Question: I need to pass a parameter to IBAction (but it has only sender(id) - UIButton in my case), so I'm wondering if it possible to convert description of some object to an object. Right now I'm passing parameter as button's [titleLabel text]:
'''
[[button titleLabel]setText:[someObject description]];
'''
And in IBAction I'm getting description:
'''
- (IBAction)AddToCalendarEvent:(id)sender {
NSString * description = [[sender titleLabel]text];
NSLog(@"description is %@", desc);
}
'''
And now I want to convert this description to an object. Is it possible?
I'm dynamically filling table view with cells. Each cell has four buttons and I want these buttons to keep some object as parameter to pass to IBAction.

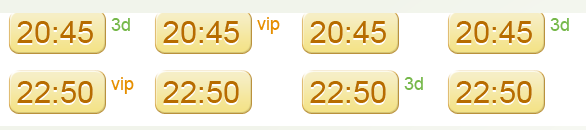
Answer: I think the best solution for you, based on what I've read and currently understand about your problem, is to maintain an array (or some other appropriate data structure) of your buttons on your View Controller. Then, in your action method that each button calls when it is tapped, you can search your array of buttons for the sender of your action method. Then, once you've figured out which button has been tapped, you can use that to then find whatever data you're looking for in your data model. You should apply this solution to your situation and it will probably end up looking a bit different, but the basic idea is sound. You should avoid maintaining state in your view (in this case your buttons) and it looks like you're approaching that from your description of the problem.